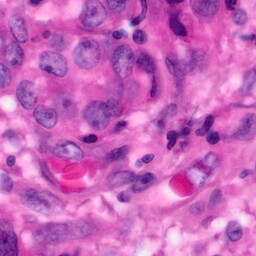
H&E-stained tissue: Pancreatic